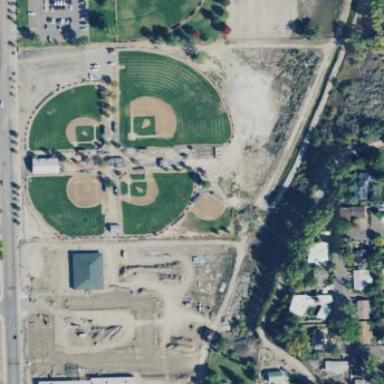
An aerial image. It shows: Sports center which is local Little League baseball and softball fields.